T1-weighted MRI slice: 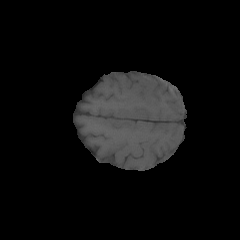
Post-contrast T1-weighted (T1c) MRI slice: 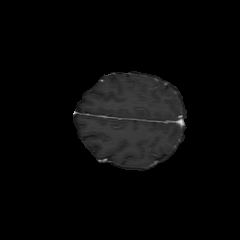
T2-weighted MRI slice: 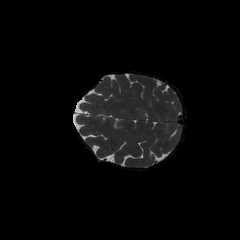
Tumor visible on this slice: yes